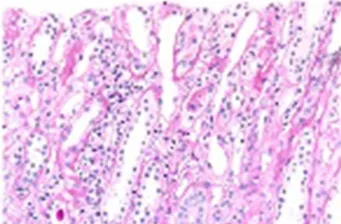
Detachment of renal tubular epithelial cells and infiltration of interstitial inflammatory cells. PAS, 400 x.
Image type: pathology (pas)